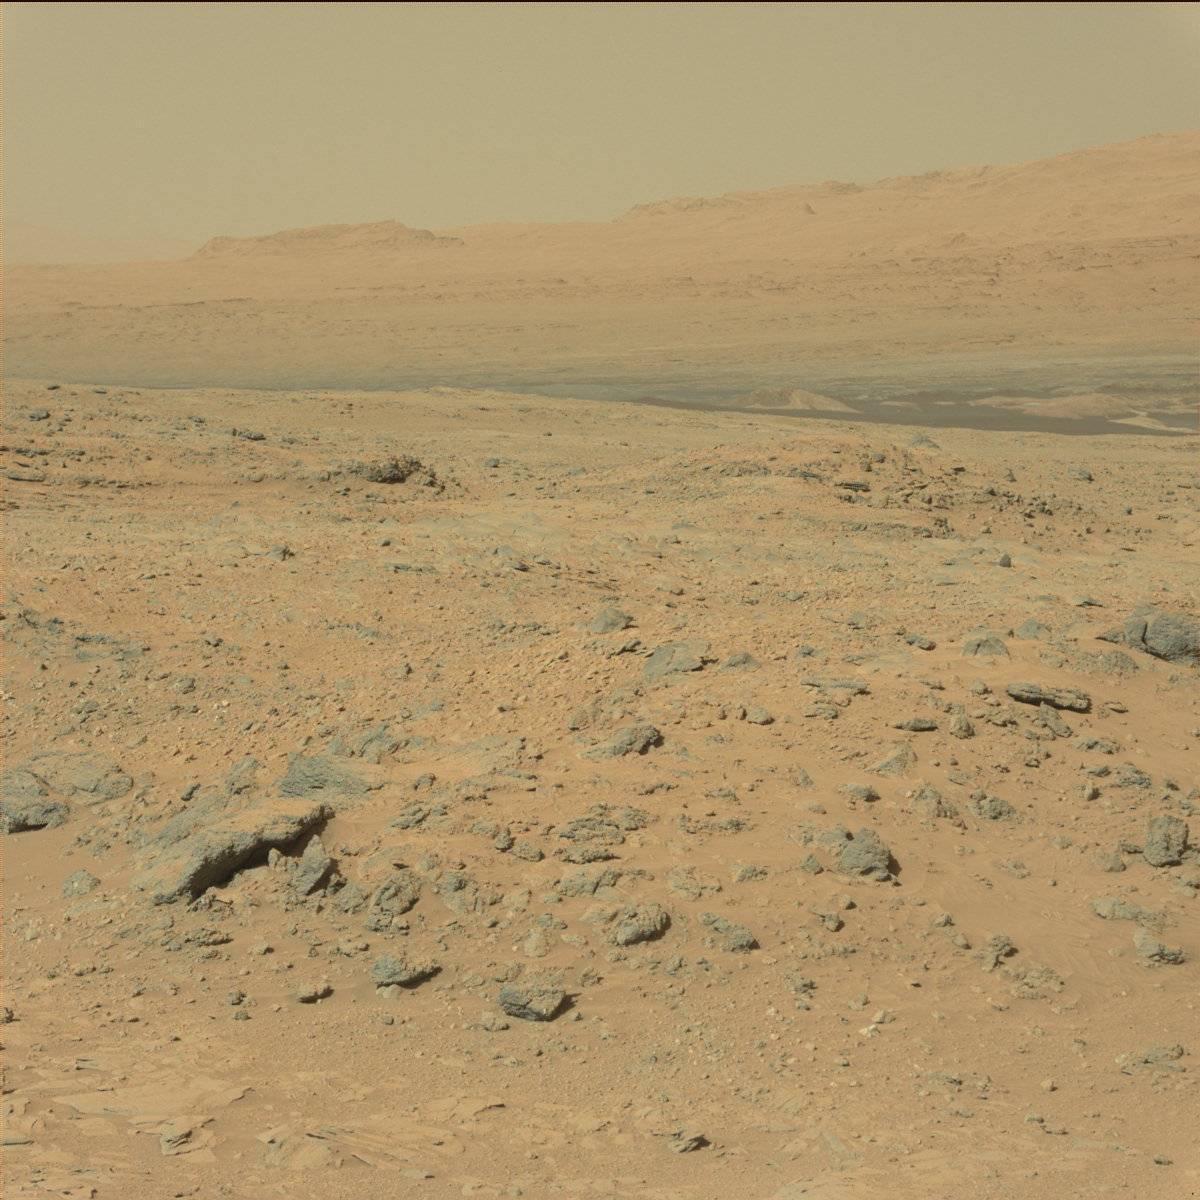
Terrain classes present: Bedrock, Ridge, Sand / Soil, Sky